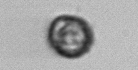
Label: Dinophyceae